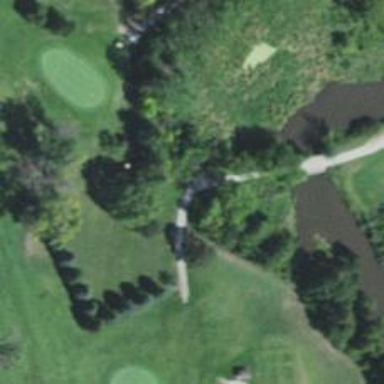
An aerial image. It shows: Path for both road and golf.